Question: I have a simple menuBar in my application and works very nice on chrome and firefox. But, when I tested with IE 8, the style of menubar is broken. I think is just style because the links are working fine. Below, a screenshot of my menu on IE 8:

And my menubar code:
'''
<!DOCTYPE html>
<html xmlns="http://www.w3.org/1999/xhtml"
xmlns:f="http://java.sun.com/jsf/core"
xmlns:h="http://java.sun.com/jsf/html"
xmlns:ui="http://java.sun.com/jsf/facelets"
xmlns:p="http://primefaces.org/ui">
<ui:composition>
<h:form id="menuForm">
<p:menubar id="appMenu">
<p:menuitem value="Celulares" url="#{menuMB.toMeusCelularesIndex()}" rendered="#{p:ifAnyGranted('USER')}" />
<p:submenu label="Celulares (Admin)" rendered="#{p:ifAnyGranted('ADMIN')}">
<p:menuitem value="Titulares" url="#{menuMB.toCelularTitularIndex()}" rendered="#{p:ifAnyGranted('ADMIN')}" />
<p:menuitem value="Agregados" url="#{menuMB.toCelularAgregadoIndex()}" rendered="#{p:ifAnyGranted('ADMIN')}" />
</p:submenu>
<p:submenu label="Faturas" rendered="#{p:ifAnyGranted('ADMIN')}">
<p:menuitem value="Titulares" url="#{menuMB.toFaturaTitularIndex()}" rendered="#{p:ifAnyGranted('ADMIN')}" />
<p:menuitem value="Agregados" url="#{menuMB.toFaturaAgregadoIndex()}" rendered="#{p:ifAnyGranted('ADMIN')}" />
</p:submenu>
<p:submenu label="Sistema" rendered="#{p:ifAnyGranted('ADMIN')}">
<p:menuitem value="Forcar Login" url="#{menuMB.toForcarLogin()}" rendered="#{p:ifAnyGranted('ADMIN')}"/>
<p:menuitem value="Fazer Checkup" url="#" rendered="#{p:ifAnyGranted('ADMIN')}" />
<p:menuitem value="Administradores" url="#{menuMB.toAdministradores()}" rendered="#{p:ifAnyGranted('ADMIN')}" />
<p:menuitem value="Parametros do Sistema" url="#{menuMB.toParametrosIndex()}" rendered="#{p:ifAnyGranted('ADMIN')}" />
</p:submenu>
<p:menuitem value="Sair" url="#{menuMB.toLogout()}" rendered="#{p:ifAnyGranted('USER')}" />
</p:menubar>
</h:form>
</ui:composition>
</html>
'''
I accessed the <URL>, and it works on IE 8. I can only imagine that I've made some mistake on my code. I am currently using:
- - -
If you need more information, please let me know.
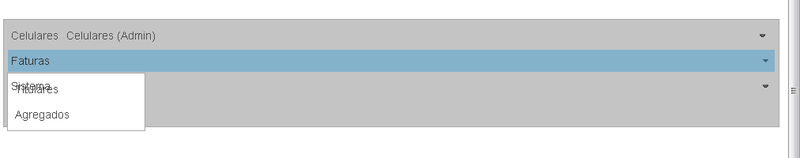
Answer: Check your developer tools in IE8 when you 'open your website where style broken' and 'Primefaces showcase' and check for document mode and browser mode in two cases.See you find any differences when you load two websites. Check out these links to know more about this behavior
> <URL>
This link tells how to force IE8 to open in the mode which does not break your 'CSS' programmatically by specifying in your 'XHTML' file
> <URL>